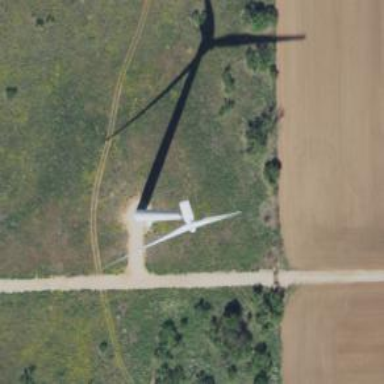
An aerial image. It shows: Wind generator powered by horizontal axis wind turbine.